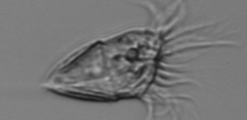
Label: Strombidium_morphotype1